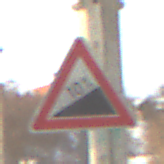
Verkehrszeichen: Steigung10
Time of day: MorningAfternoon
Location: Roofed (Suburban)
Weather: PartlyCloudy
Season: Winter
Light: Natural